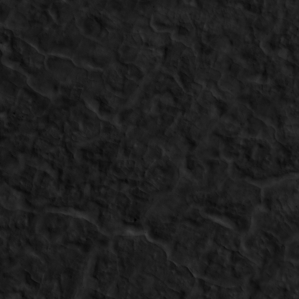
Label: non_frost